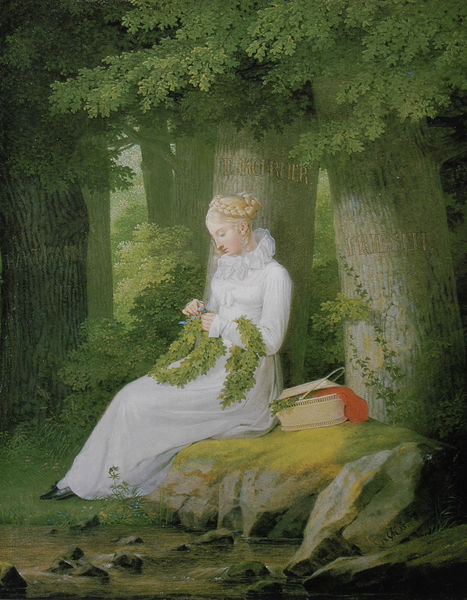
Titel: Die Kranzwinderin
Künstler: Georg Friedrich Kersting
Standort: Berlin
Institution: Alte Nationalgalerie
Schlagwörter: baum, blau, blätter, felsen, fuß, gemälde, laub, schatten, wasser, weiß, baumstämme, bäume, gelb, grün, landschaft, mädchen, ocker, see, sitzen, ufer, äste, blumen, braun, busen, finger, frau, grau, haar, hell, kleid, licht, ohr, orange, schwarz, szene, blüten, dame, gras, rot, tuch, weg, wiese, beige, malerei, blond, arme, band, blass, falten, kragen, stein, steine, bild, halskrause, portrait, porträt, signatur, öl, ast, bach, baumstamm, erde, stamm, zweige, büsche, gebüsch, sonne, sträucher, boden, haare, sitzend, strick, girlande, pflanze, pflanzen, lippen, wald, genre, henkel, ranken, schrift, schuhe, fels, picknick, rast, stämme, weiblich, zopf, inschrift, korb, rüschen, verträumt, flechten, helligkeit, buch, moos, lichtung, jungfrau, tasche, schuh, fräulein, kranz, krause, ranke, girlanden, maserung, efeu, geflochten, angewinkelt, rinde, blattwerk, wildnis, eiche, kränze, muschel, steckfrisur, eichen, baumrinde, binden, blätterkranz, buchs, eibe, esche, flechte, fließen, hopfen, piknick, schu, unschuldig, winden, kontemplation, quelle, flecht, sluss, kranzflechten, zopffrisur, sitzem, 19. jahrhundert, eichenkranz, frau wald, kranzbinden